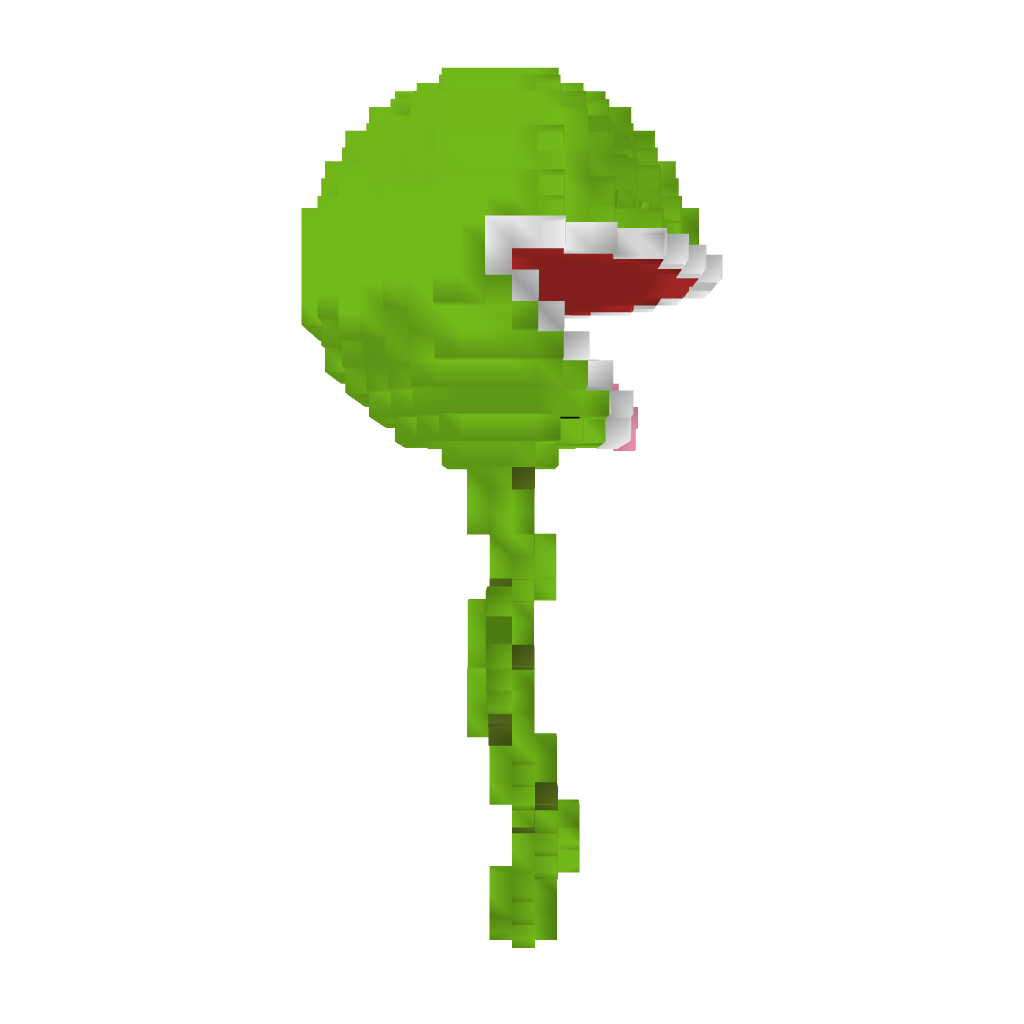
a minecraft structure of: Hungry Plant